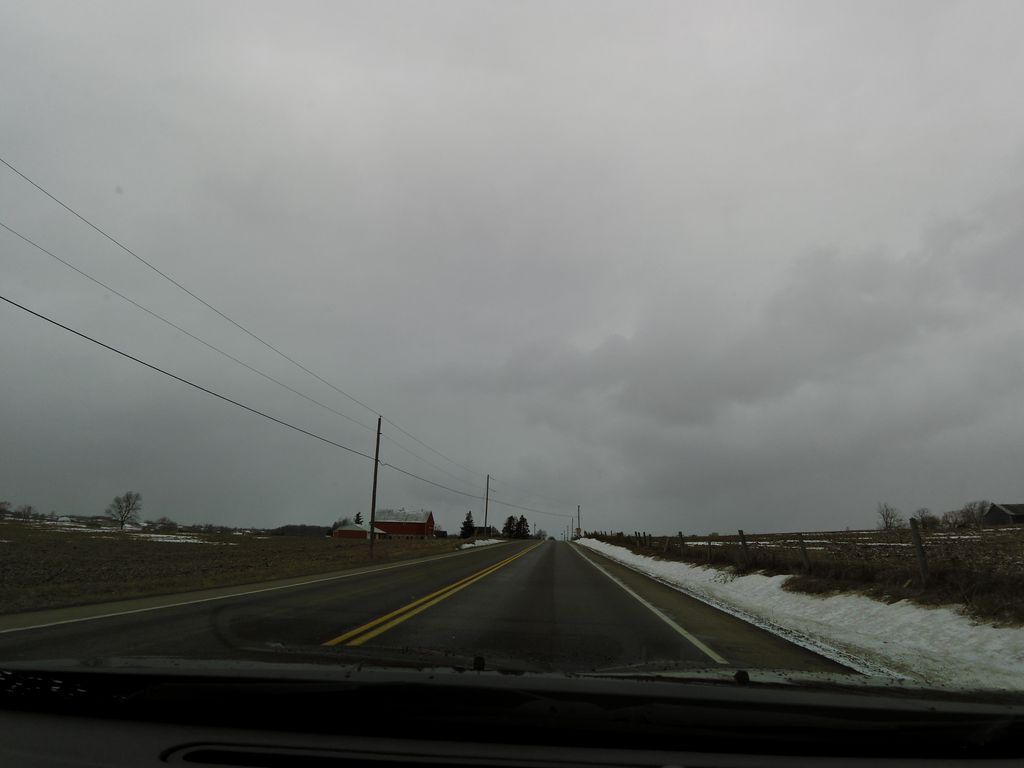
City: hamilton